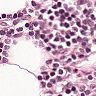
Metastatic tissue present: no